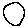
Label: circle